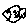
Label: fish